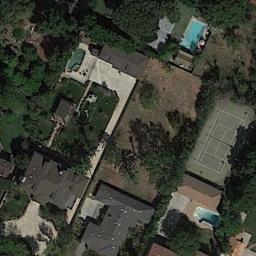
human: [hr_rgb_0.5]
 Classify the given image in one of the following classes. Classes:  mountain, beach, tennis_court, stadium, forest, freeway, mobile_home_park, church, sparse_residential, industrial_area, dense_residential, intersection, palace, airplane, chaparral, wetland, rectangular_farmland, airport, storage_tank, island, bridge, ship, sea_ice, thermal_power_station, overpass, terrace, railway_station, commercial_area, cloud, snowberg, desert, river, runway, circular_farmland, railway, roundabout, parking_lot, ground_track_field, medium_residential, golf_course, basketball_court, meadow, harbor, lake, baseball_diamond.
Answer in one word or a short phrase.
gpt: tennis_court